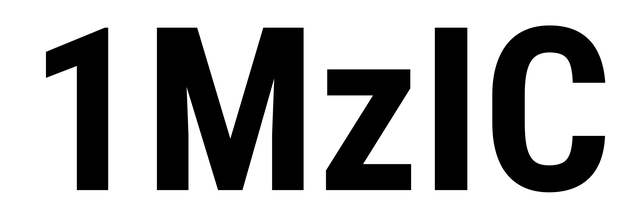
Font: Roboto_Condensed_Bold